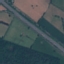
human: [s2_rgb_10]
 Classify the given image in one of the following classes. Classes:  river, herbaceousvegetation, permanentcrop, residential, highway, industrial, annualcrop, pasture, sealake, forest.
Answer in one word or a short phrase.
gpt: Highway